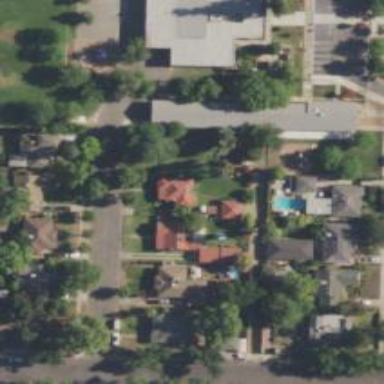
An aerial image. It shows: Alley classified as service road.